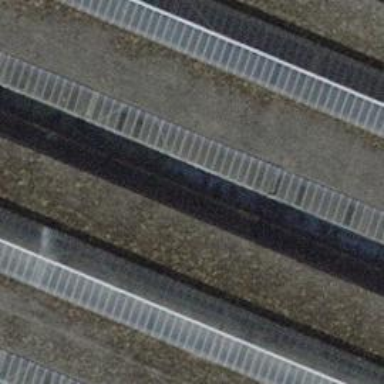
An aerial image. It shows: Stop position for public transport on the railway.